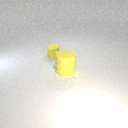
large yellow rubber cylinder to the right of small yellow rubber cylinder